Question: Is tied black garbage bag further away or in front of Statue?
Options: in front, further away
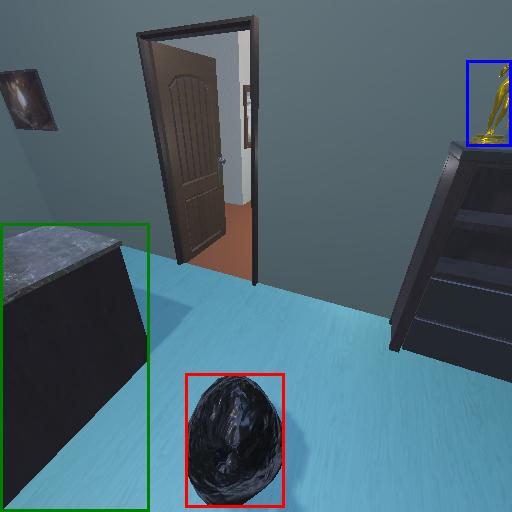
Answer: in front